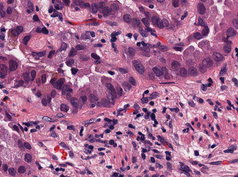
Tumor epithelial tissue: yes
Tumor-associated stroma tissue: yes
Normal tissue: no